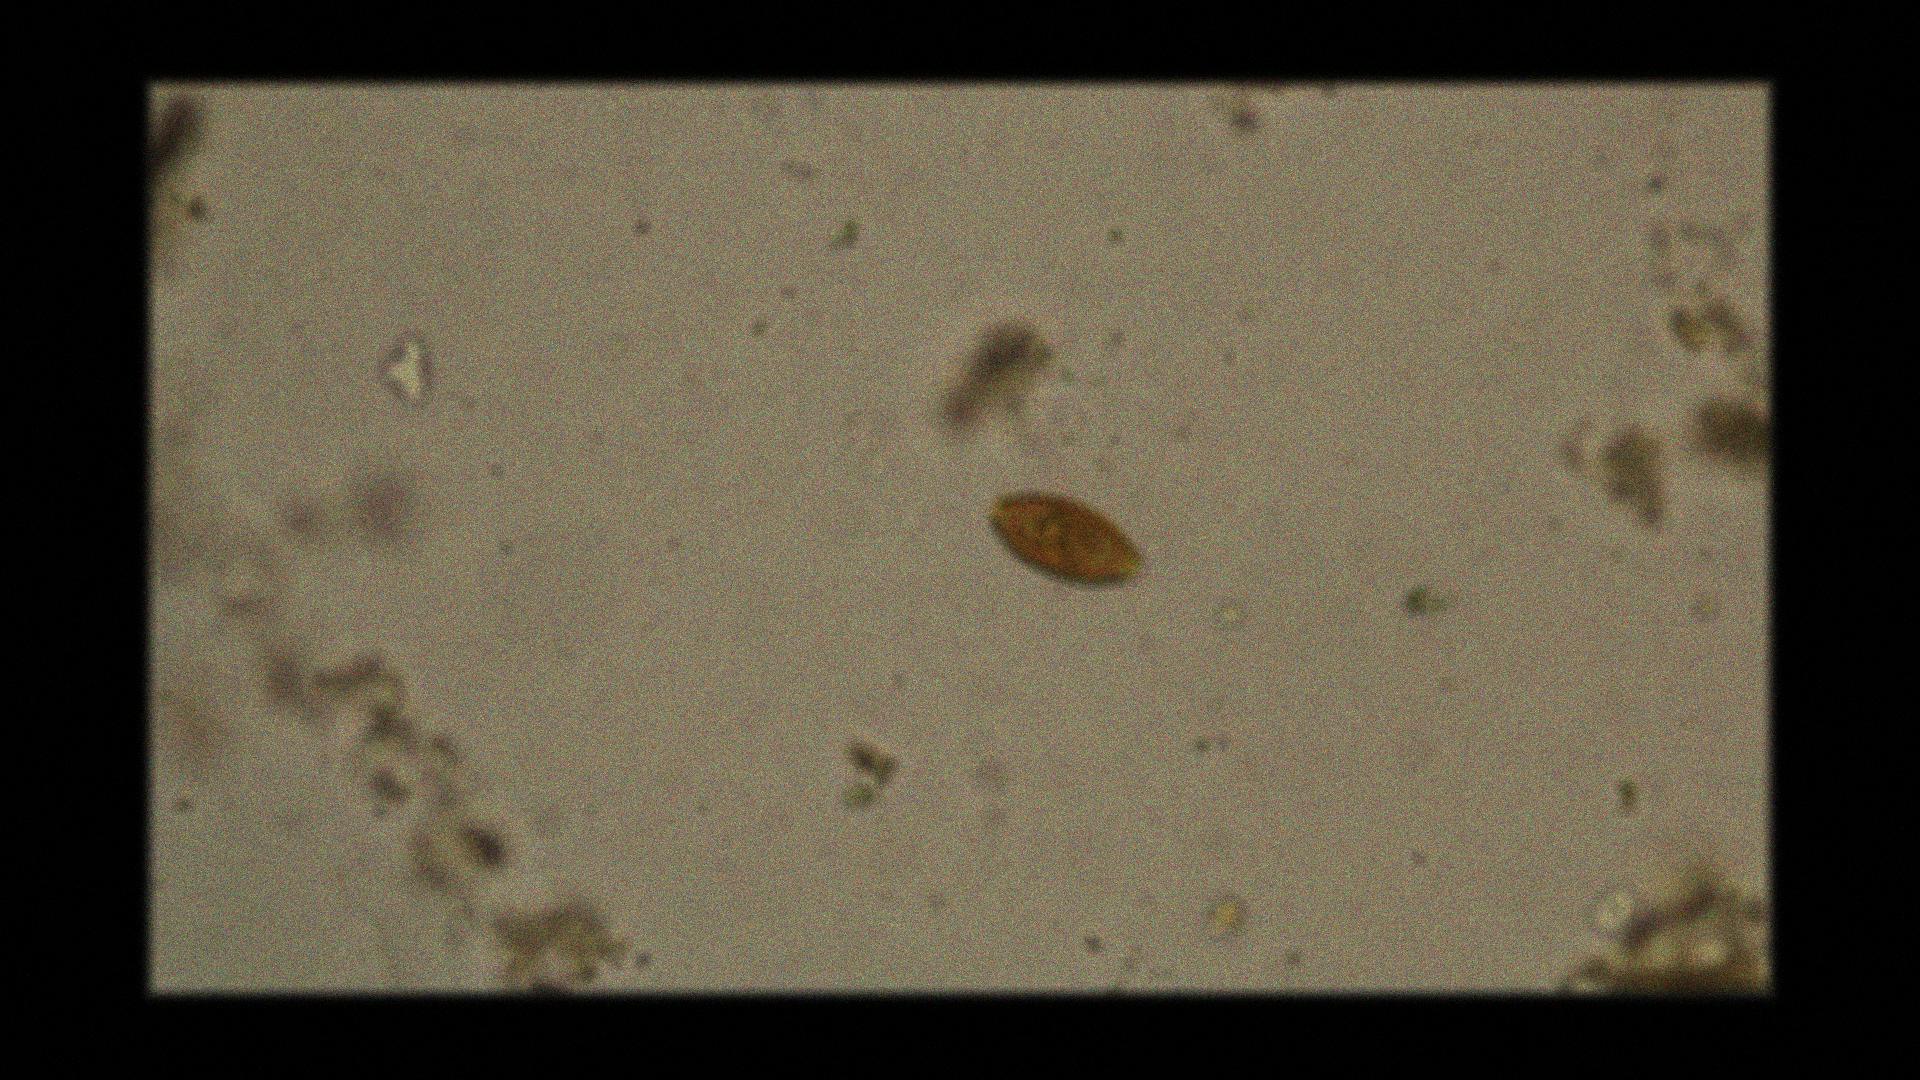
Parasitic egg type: Trichuris trichiura